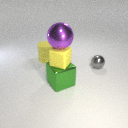
large green metal cube in front of large yellow rubber cylinder